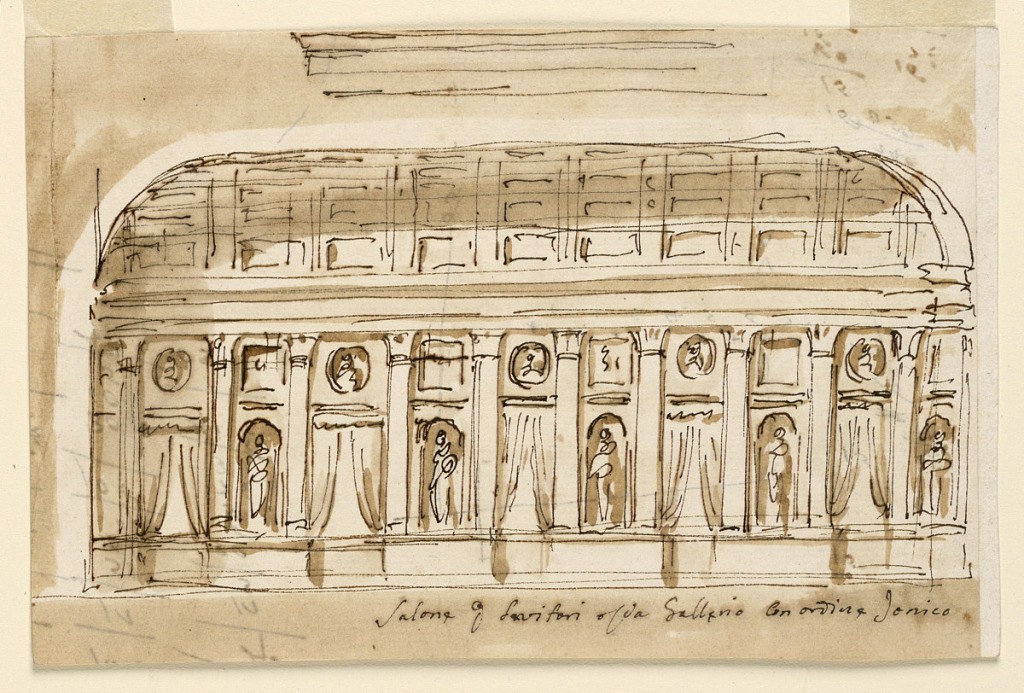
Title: Design for Windows in a Hall or Gallery
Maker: Giuseppe Barberi, Italian, 1746–1809
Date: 1746–1809
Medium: Pen and brown ink, brush and brown wash on off-white laid paper, lined
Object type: Drawing
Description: Design for Windows in a Hall or Gallery.